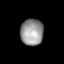
Tissue: lung
Cell type: Epithelial cells
Senescence score: 0.2247
Nuclear area (px): 596
Mean DAPI intensity: 150.253